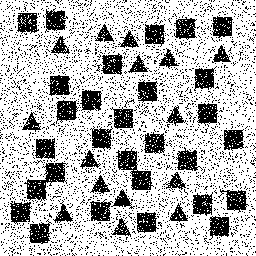
Squares: 29
Triangles: 15
Stars: 0
Total shapes: 44